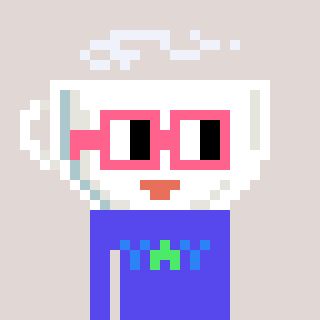
a pixel art character with square pink glasses, a mug-shaped head and a computerblue-colored body on a warm background